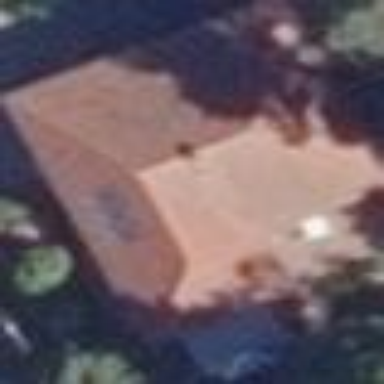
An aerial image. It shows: Detached building with half-hipped roof shape.